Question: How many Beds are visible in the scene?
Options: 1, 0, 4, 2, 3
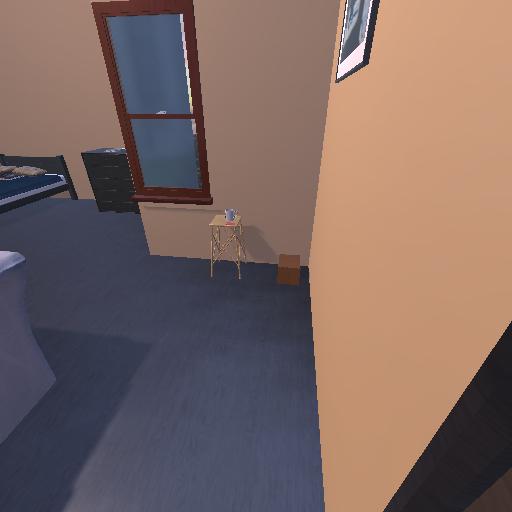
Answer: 1